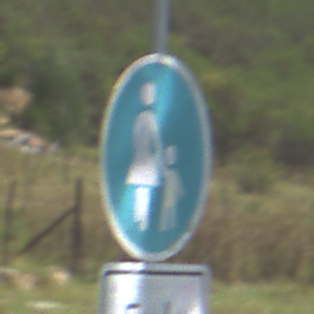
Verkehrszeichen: Gehweg
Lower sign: HinweisDurchVerbaleAngabe2
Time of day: Midday
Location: Outdoor (Nature)
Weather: PartlyCloudy
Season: Autumn
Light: Natural